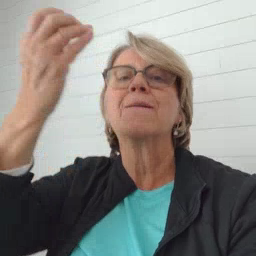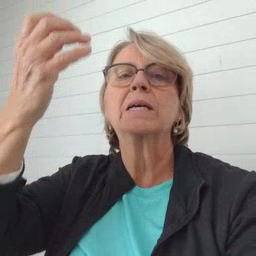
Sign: giraffe